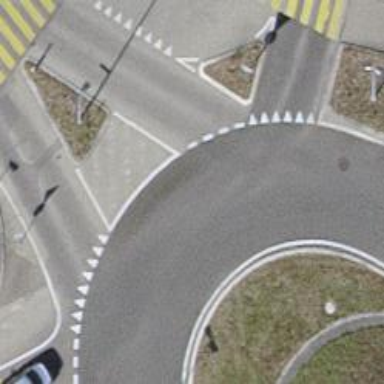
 leading to roundabout. The road has separate sidewalks."